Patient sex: M
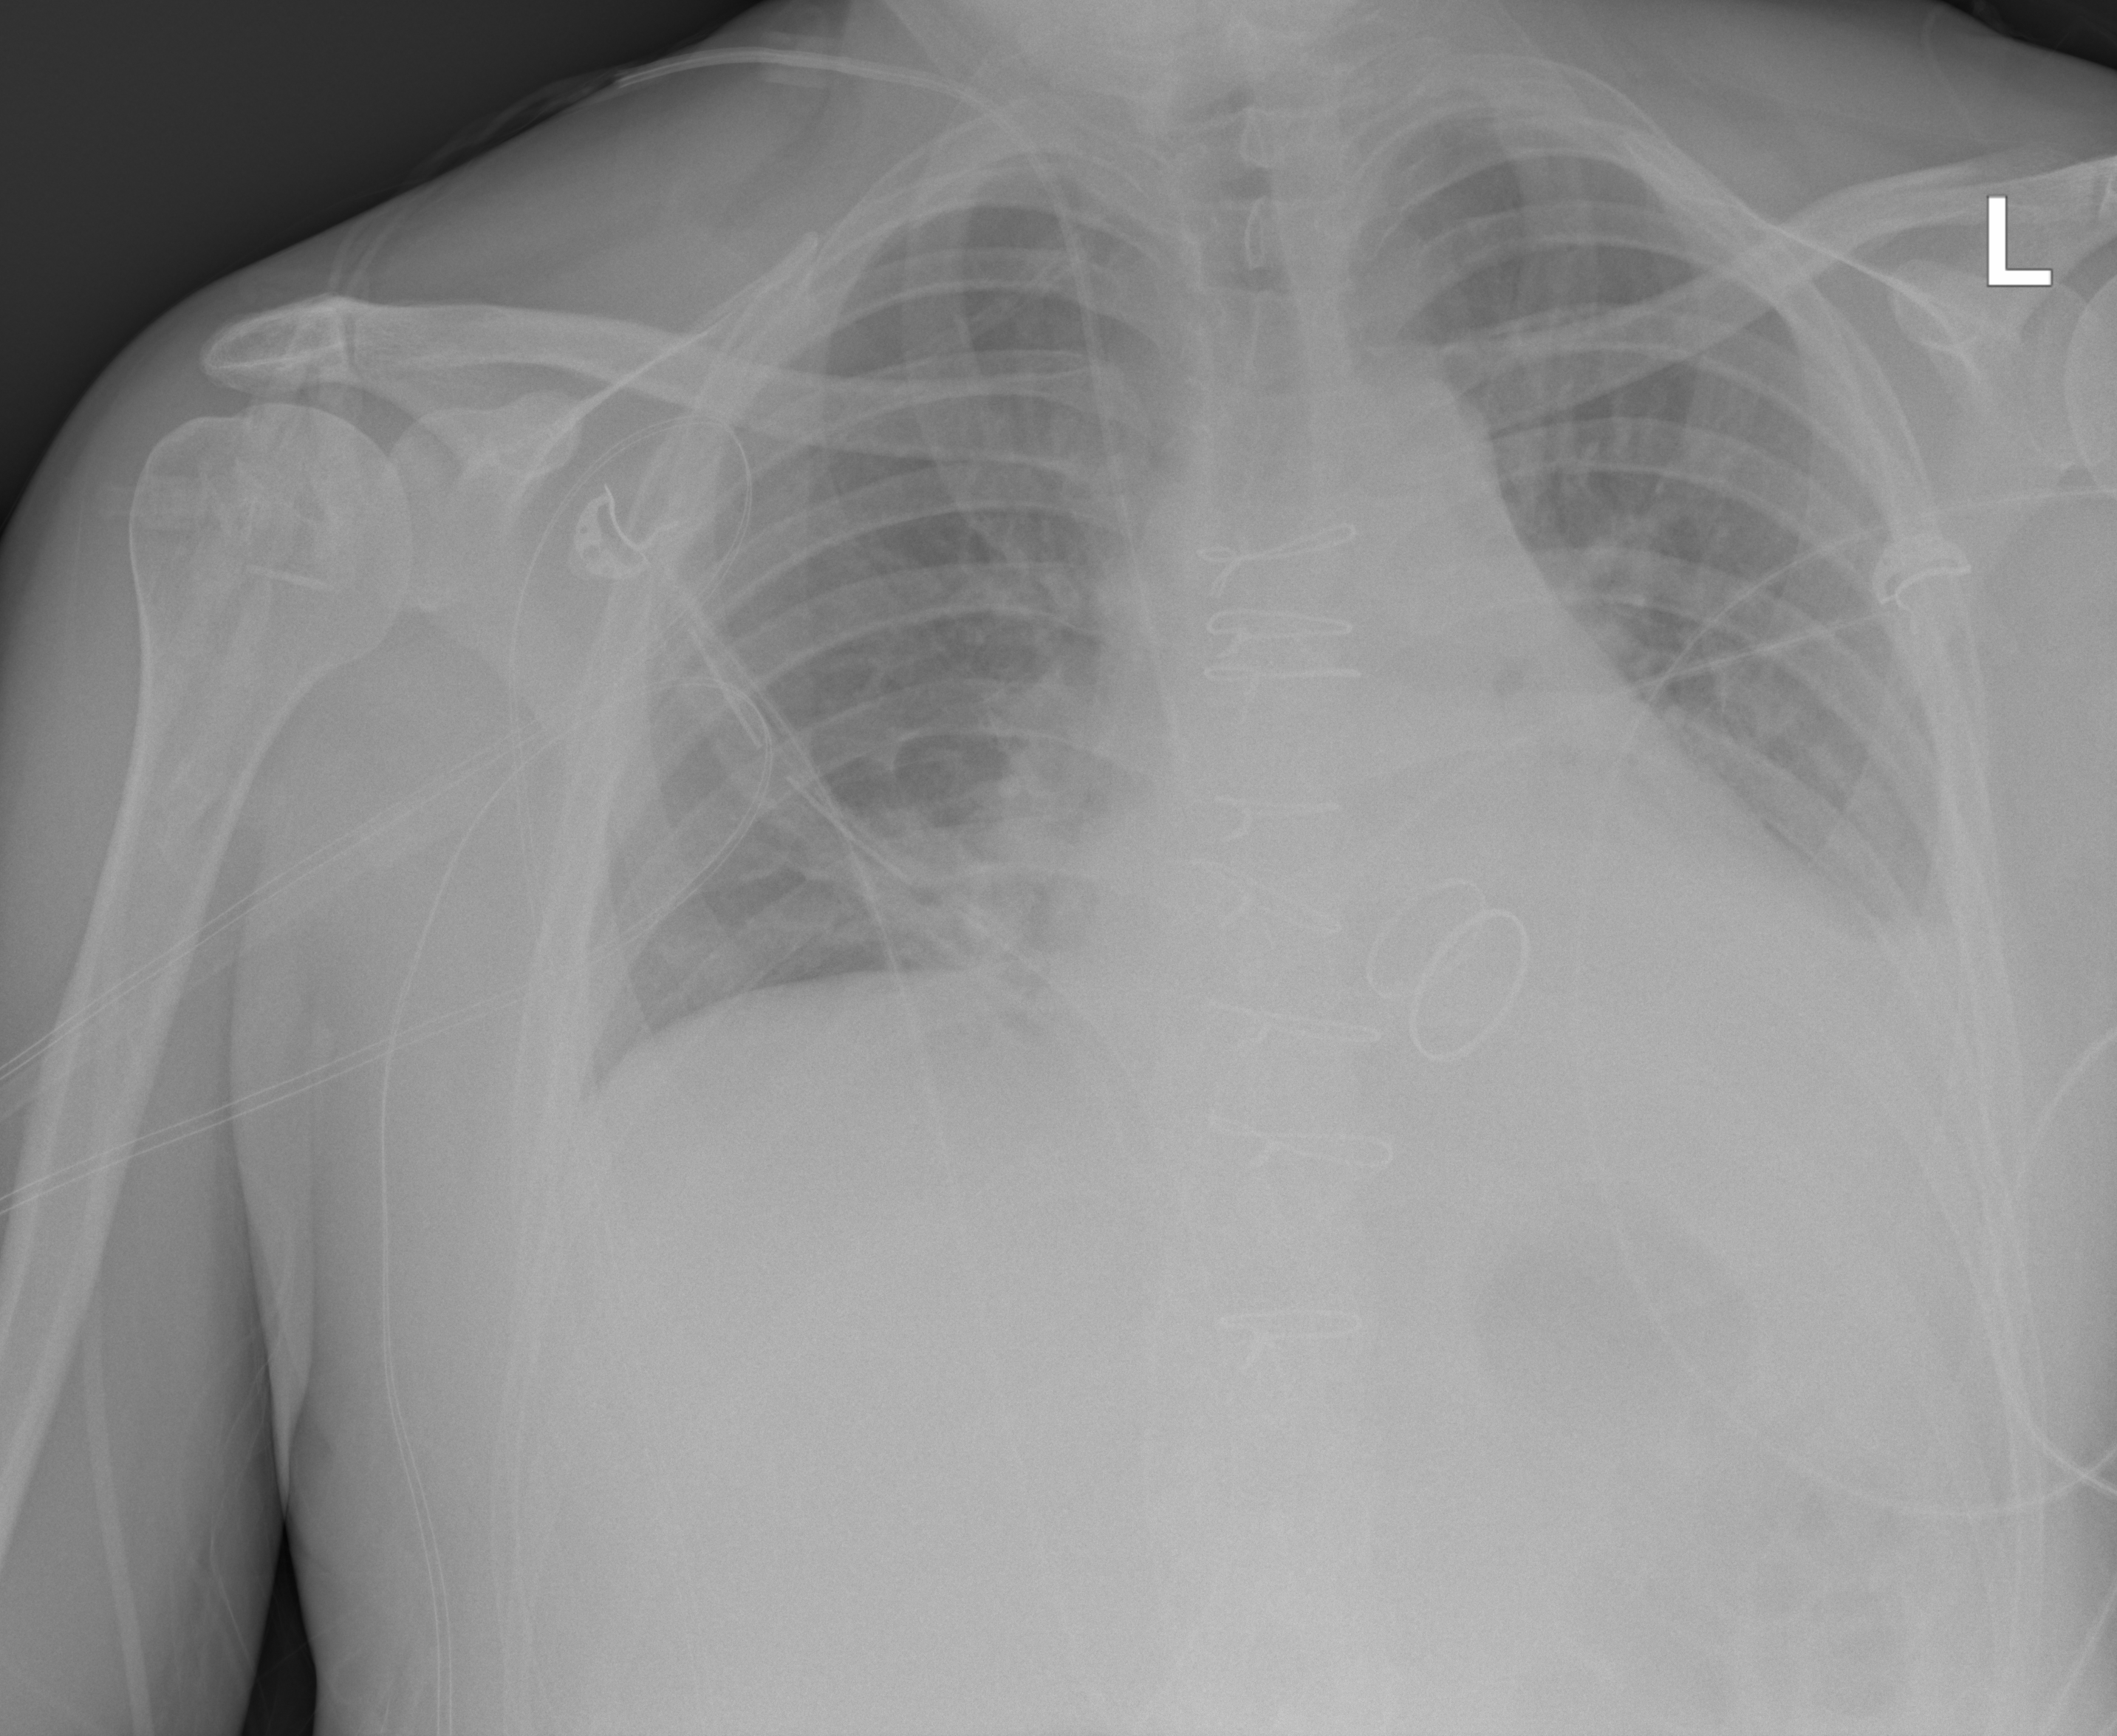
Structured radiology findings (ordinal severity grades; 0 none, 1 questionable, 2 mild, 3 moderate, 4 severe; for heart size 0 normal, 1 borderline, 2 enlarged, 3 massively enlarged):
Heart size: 2
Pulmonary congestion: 0
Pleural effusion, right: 0
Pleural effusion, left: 3
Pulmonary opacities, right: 0
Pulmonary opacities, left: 0
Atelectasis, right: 1
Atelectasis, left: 1